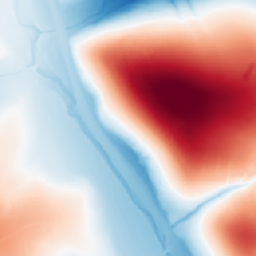
Category: trend_removal
Decomposition family: polynomial_high
Decomposition parameters: degree: 6
Upsampling method: area
Upsampling parameters: scale: 4
Upsampling scale: 4